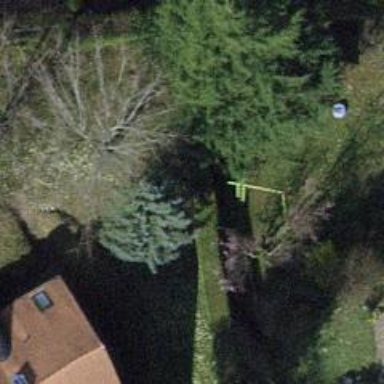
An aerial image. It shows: Garden tree with needle-leaved evergreen foliage.